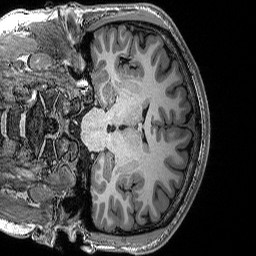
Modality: T1w
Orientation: coronal
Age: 19
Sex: male
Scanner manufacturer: siemens
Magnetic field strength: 3 T
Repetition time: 2.53 s
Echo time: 0.0033 s